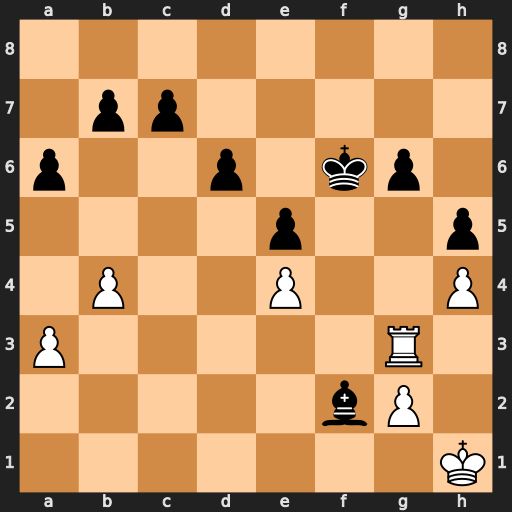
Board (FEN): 8/1pp5/p2p1kp1/4p2p/1P2P2P/P5R1/5bP1/7K
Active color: w
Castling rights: -
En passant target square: -
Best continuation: Rf3+ Ke6 Rxf2